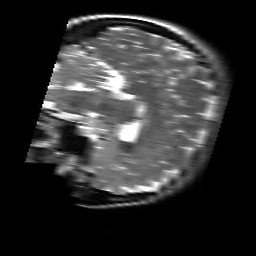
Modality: T2w
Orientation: sagittal
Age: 23
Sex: female
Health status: healthy
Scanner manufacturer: siemens
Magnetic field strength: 3 T
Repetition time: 4.01 s
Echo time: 0.116 s